Interaction volume radius: 10 \u00c5
Interaction volume height: 30 \u00c5
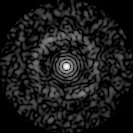
Disorder parameter: 0.8341